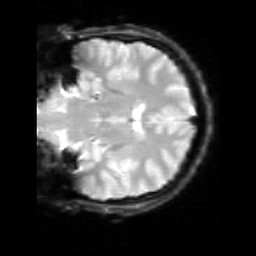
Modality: inplaneT2
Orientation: coronal
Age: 19
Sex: female